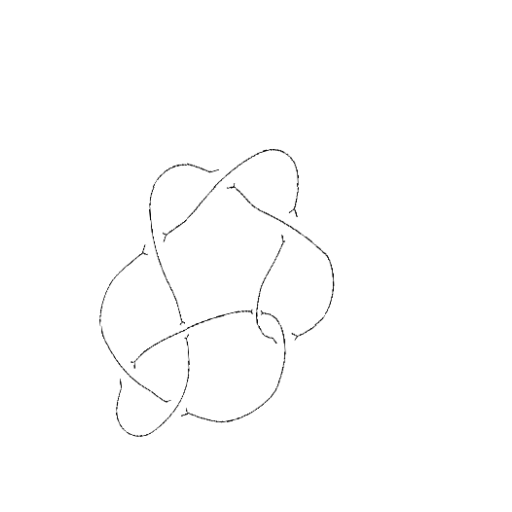
Crossing number: 8